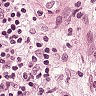
Metastatic tissue present: yes